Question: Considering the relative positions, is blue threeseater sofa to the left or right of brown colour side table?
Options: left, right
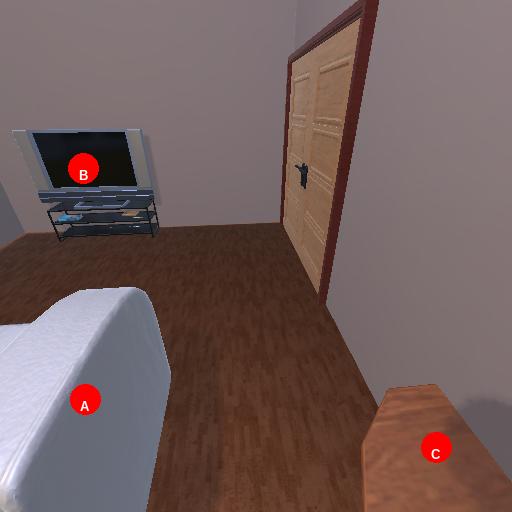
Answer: left